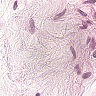
Metastatic tissue present: no